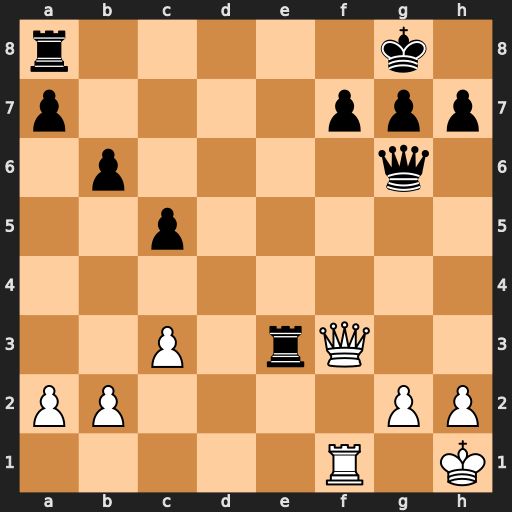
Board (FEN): r5k1/p4ppp/1p4q1/2p5/8/2P1rQ2/PP4PP/5R1K
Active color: w
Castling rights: -
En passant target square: -
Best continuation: Qxa8+ Re8 Qxe8#